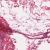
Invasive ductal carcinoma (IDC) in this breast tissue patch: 0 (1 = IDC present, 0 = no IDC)